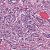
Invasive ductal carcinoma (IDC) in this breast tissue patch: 1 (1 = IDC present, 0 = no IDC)